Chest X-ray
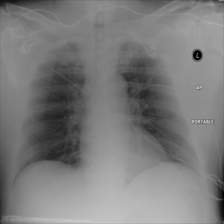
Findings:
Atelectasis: negative
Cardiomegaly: negative
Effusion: negative
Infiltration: negative
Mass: negative
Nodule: negative
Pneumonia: negative
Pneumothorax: negative
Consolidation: negative
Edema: negative
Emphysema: negative
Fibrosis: negative
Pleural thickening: negative
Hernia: negative